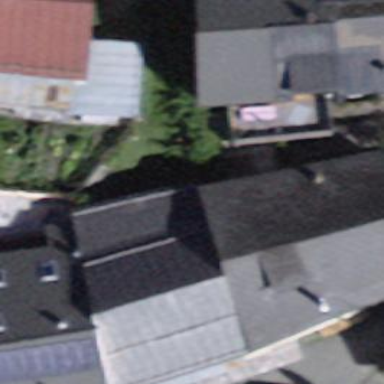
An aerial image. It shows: Building with gabled roof oriented across.